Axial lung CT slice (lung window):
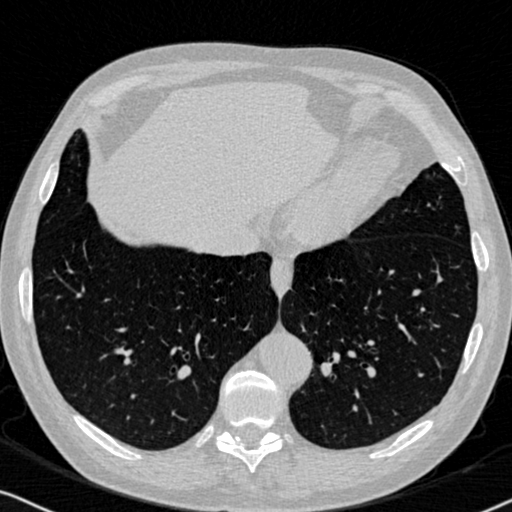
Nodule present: no